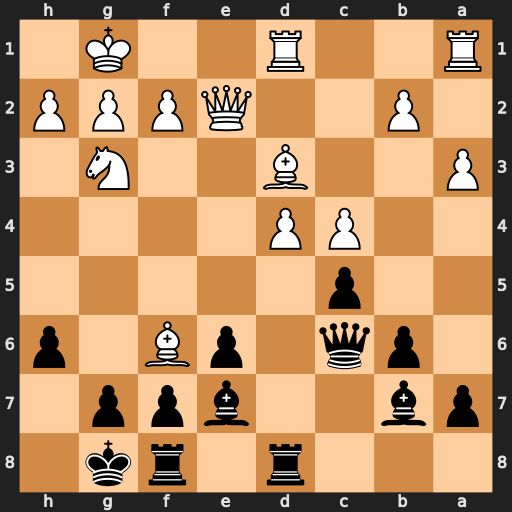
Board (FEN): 3r1rk1/pb2bpp1/1pq1pB1p/2p5/2PP4/P2B2N1/1P2QPPP/R2R2K1
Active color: b
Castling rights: -
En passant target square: -
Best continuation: Qxg2#